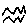
Label: zigzag